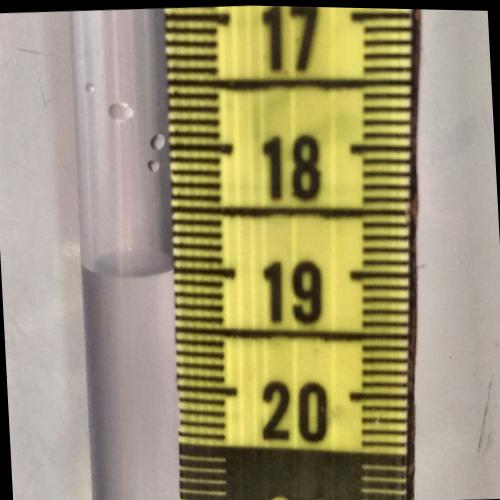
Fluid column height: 19.0 cm